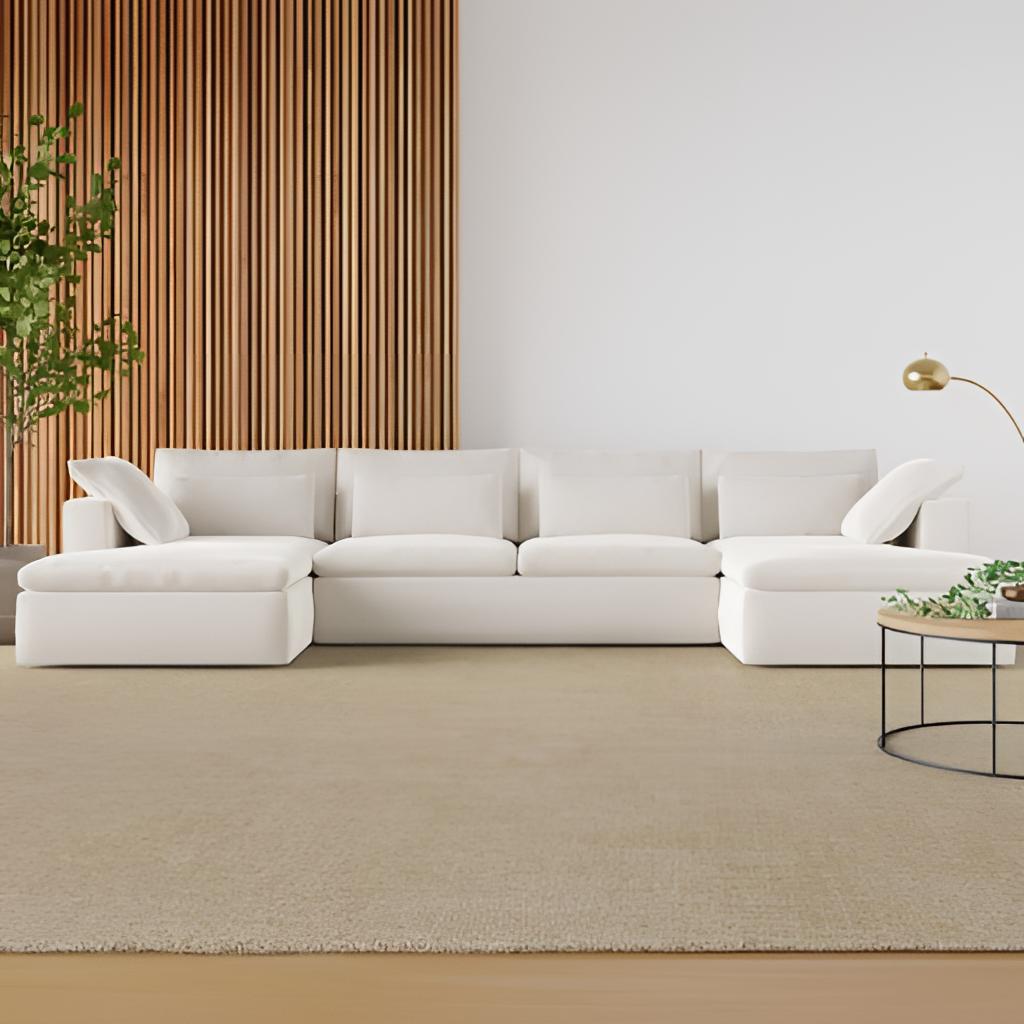
white fabric sectional sofa, living room, carpet flooring, with solid pattern, contemporary, white wood wallpaper, with vertical striped pattern